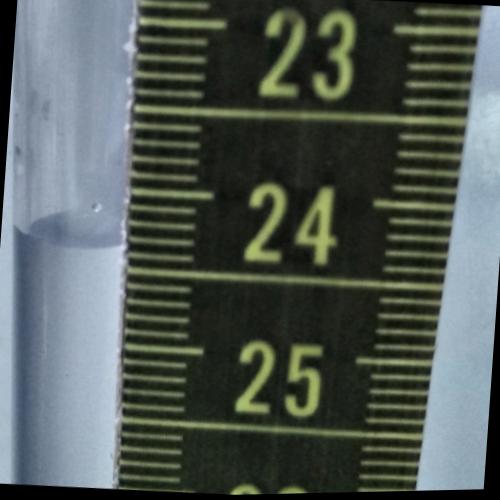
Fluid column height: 24.4 cm